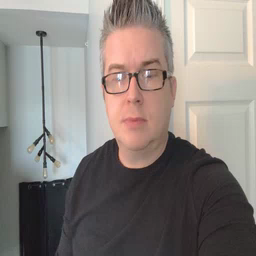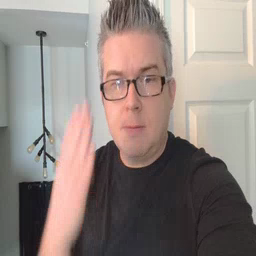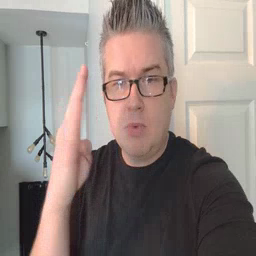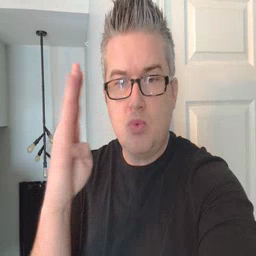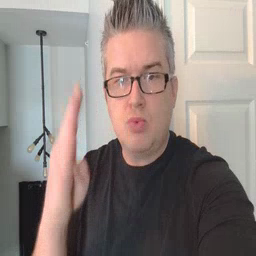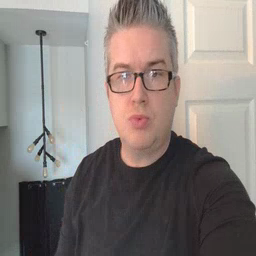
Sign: blue